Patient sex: F
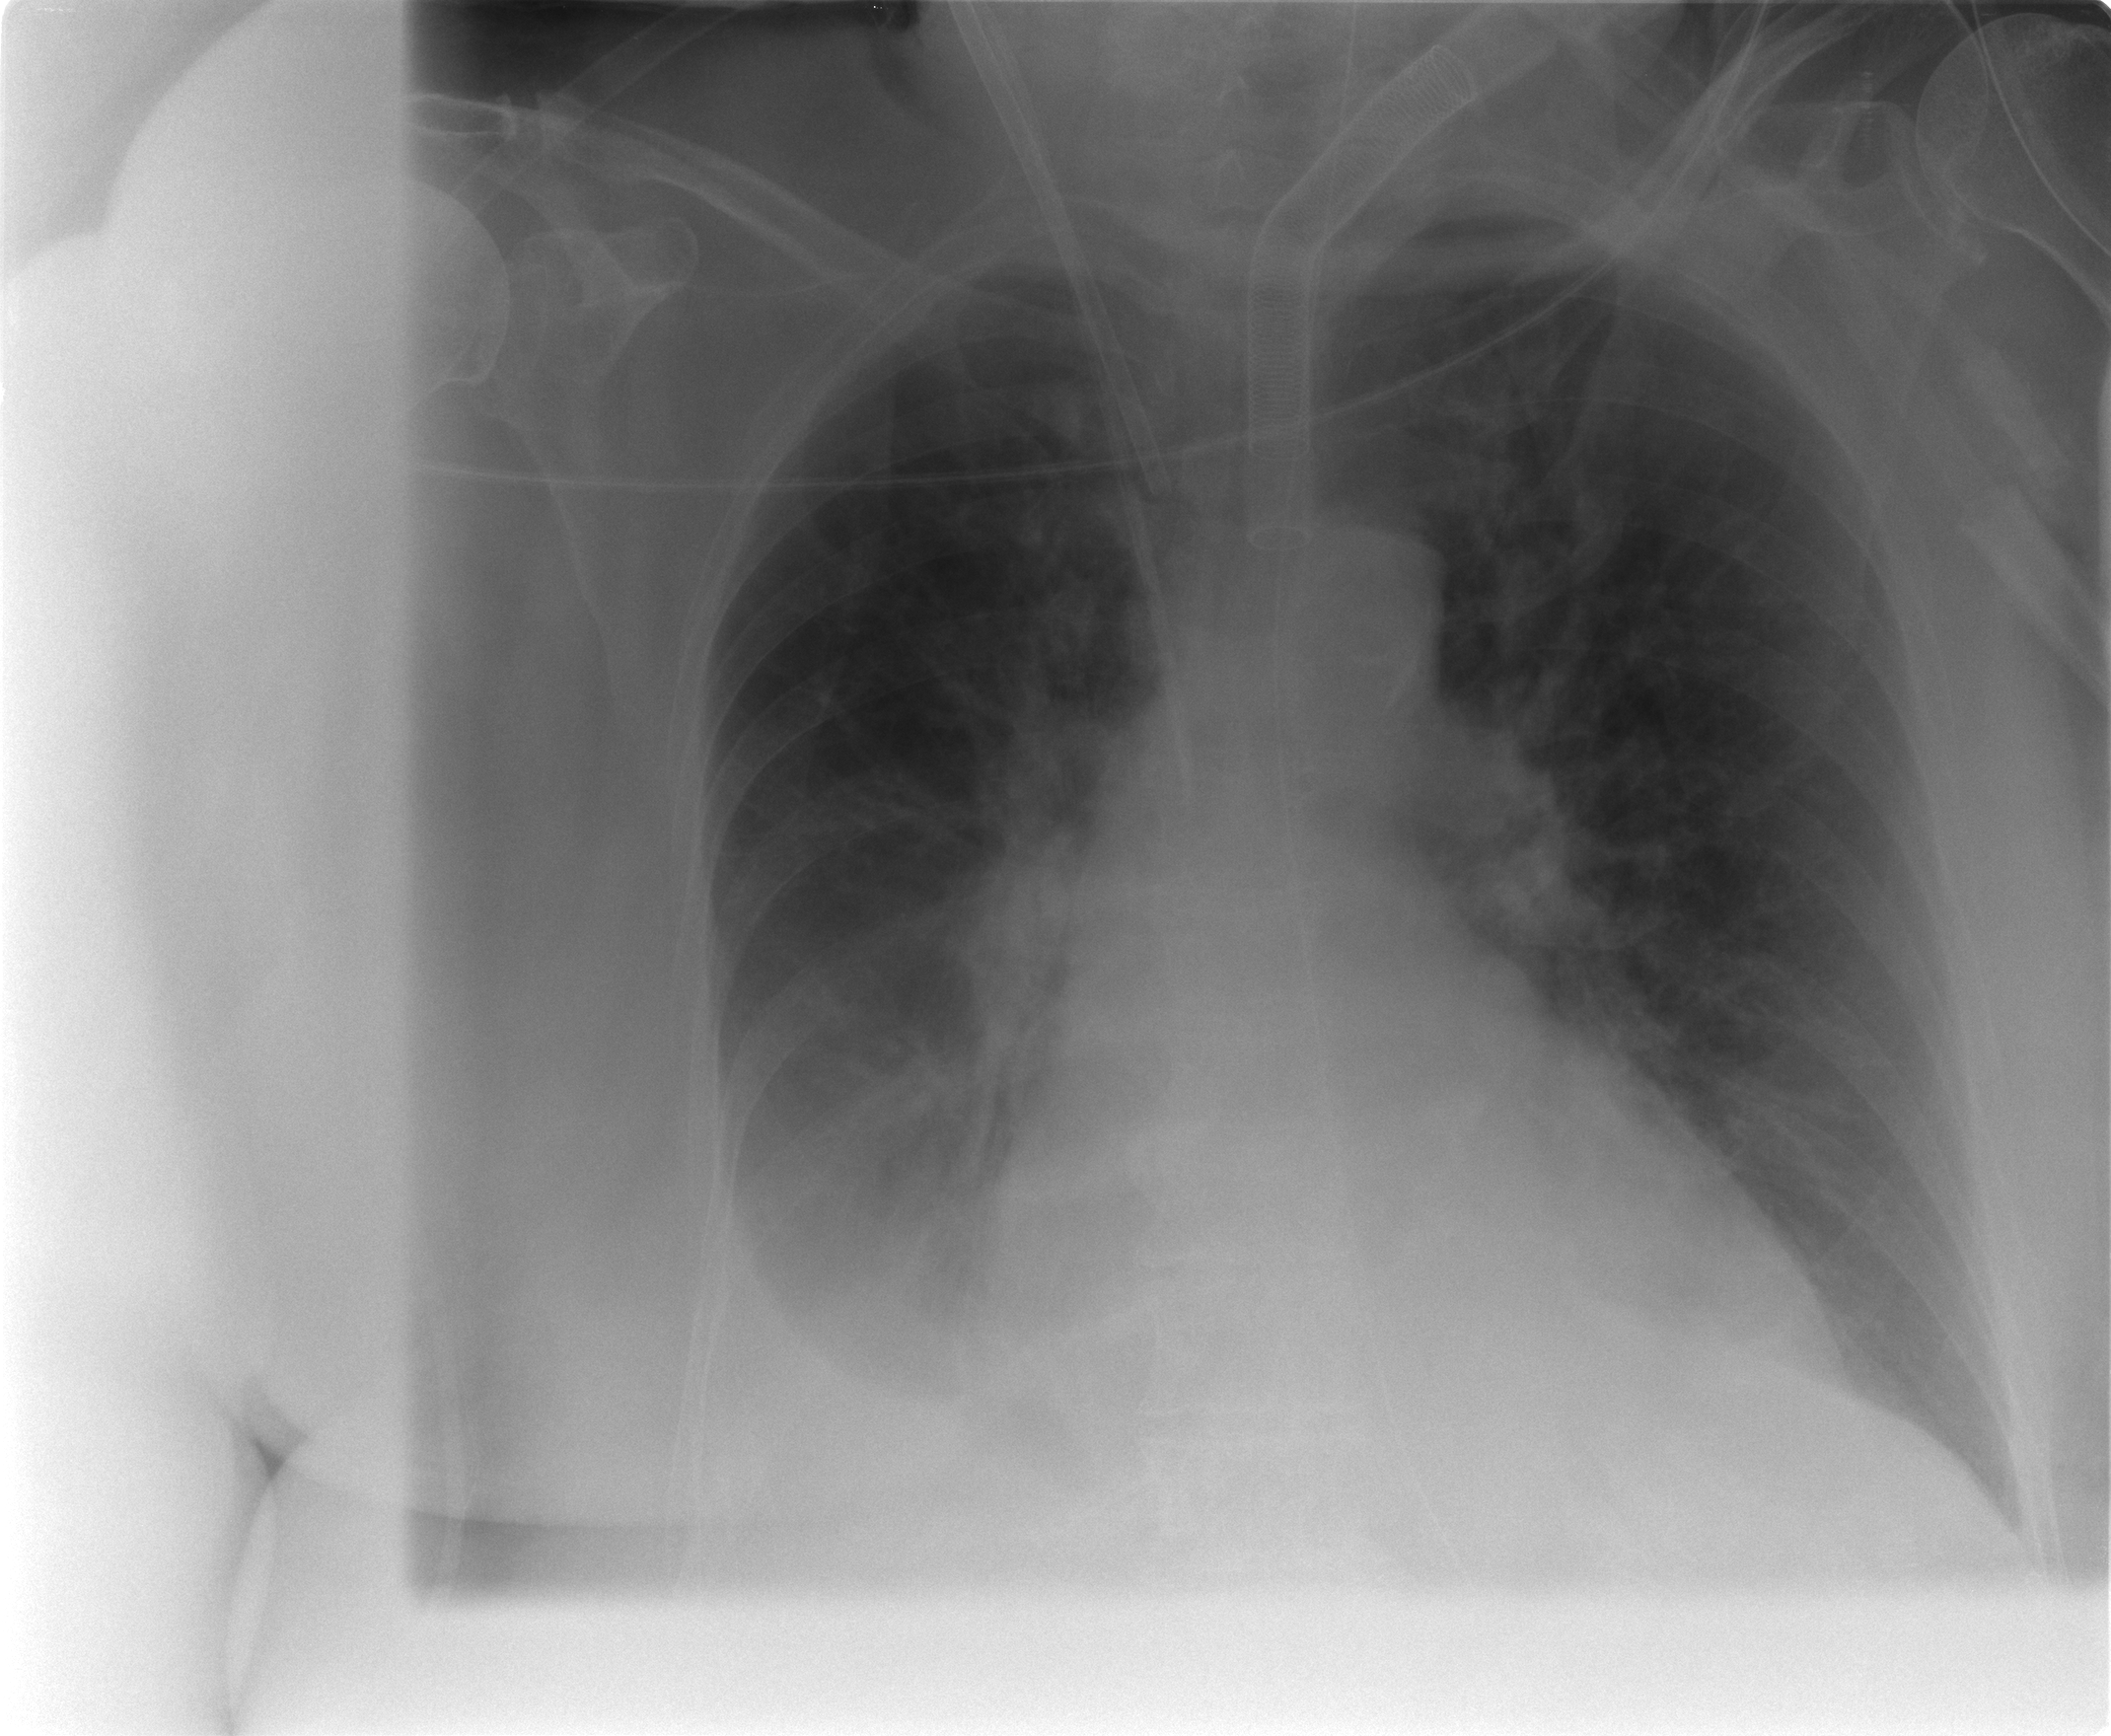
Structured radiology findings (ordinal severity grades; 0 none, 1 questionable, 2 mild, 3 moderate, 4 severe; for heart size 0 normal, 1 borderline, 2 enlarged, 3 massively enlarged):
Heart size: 2
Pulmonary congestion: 2
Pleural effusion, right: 2
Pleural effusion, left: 0
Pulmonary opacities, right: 1
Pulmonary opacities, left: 0
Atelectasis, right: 2
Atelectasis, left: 2